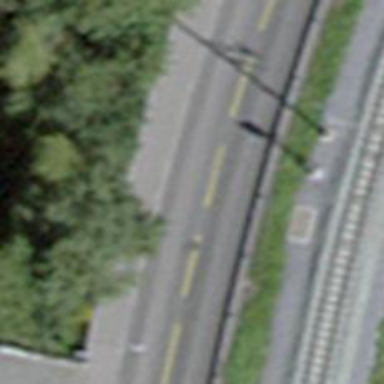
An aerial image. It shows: Guard rail.